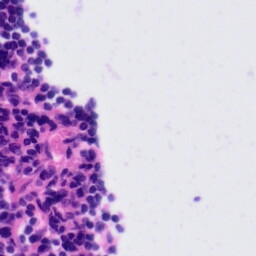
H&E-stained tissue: Tonsil